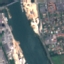
Label: River